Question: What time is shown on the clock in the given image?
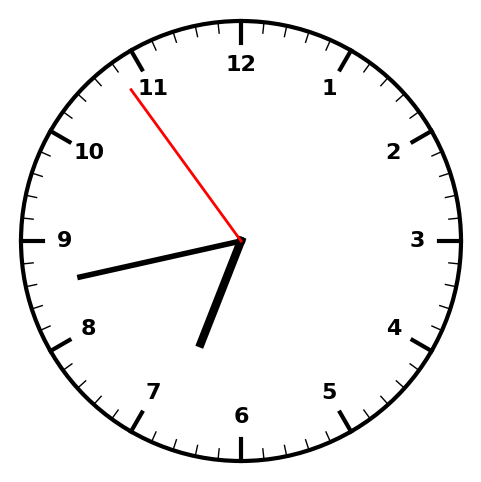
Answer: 06:42:54